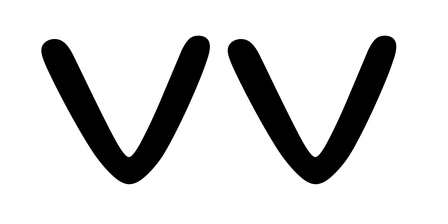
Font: Gluten_Light